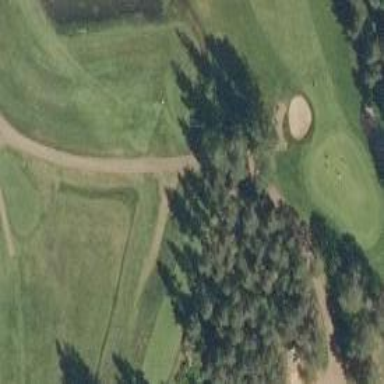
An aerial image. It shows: Service road used as golf cart path.